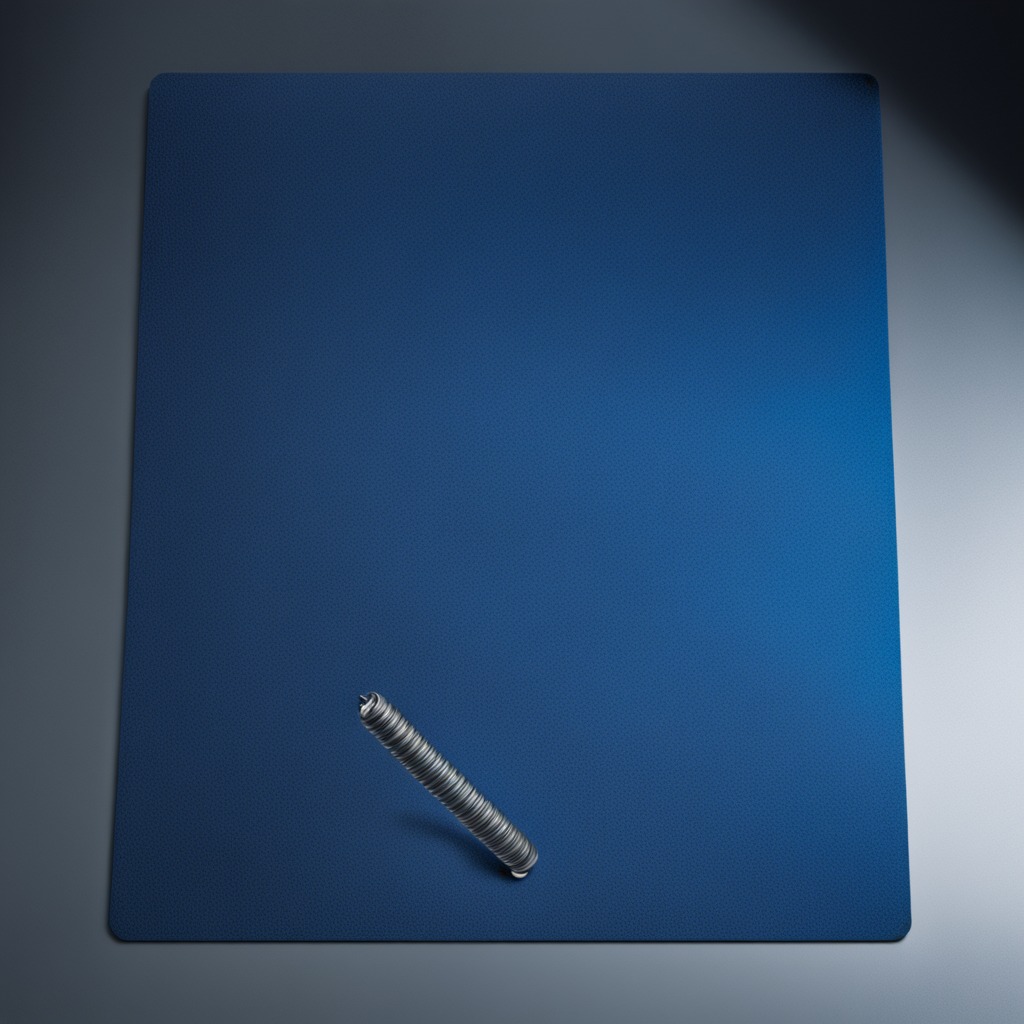
A coiled metal spring is lying on the granite tabletop beneath the blue rubber mat.